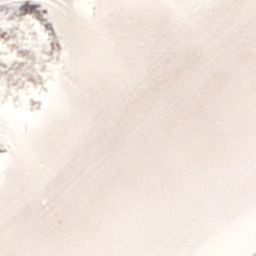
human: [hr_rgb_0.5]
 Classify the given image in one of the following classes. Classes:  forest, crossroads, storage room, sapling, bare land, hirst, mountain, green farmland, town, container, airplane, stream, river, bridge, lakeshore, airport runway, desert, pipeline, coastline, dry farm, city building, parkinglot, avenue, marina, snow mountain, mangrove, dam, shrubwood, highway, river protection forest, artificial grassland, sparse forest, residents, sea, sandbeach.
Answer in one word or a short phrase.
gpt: sandbeach